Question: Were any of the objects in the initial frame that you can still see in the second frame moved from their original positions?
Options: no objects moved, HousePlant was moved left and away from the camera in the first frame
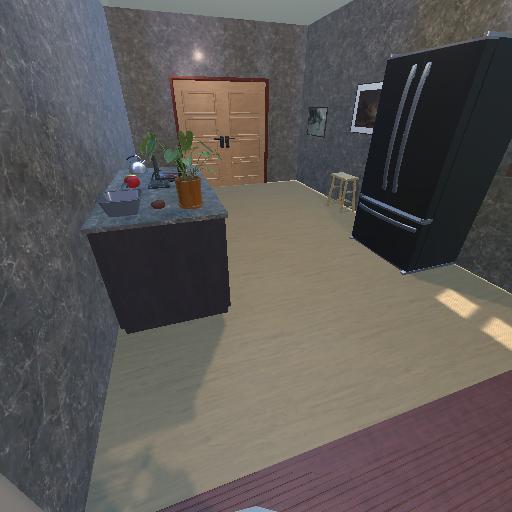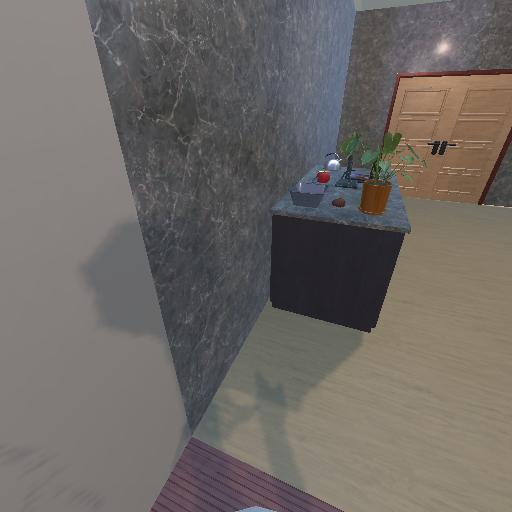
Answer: no objects moved